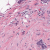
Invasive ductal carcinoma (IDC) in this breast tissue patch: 1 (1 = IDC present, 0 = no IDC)